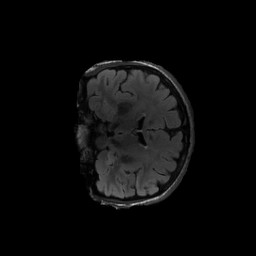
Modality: FLAIR
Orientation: coronal
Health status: ill
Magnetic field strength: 3 T